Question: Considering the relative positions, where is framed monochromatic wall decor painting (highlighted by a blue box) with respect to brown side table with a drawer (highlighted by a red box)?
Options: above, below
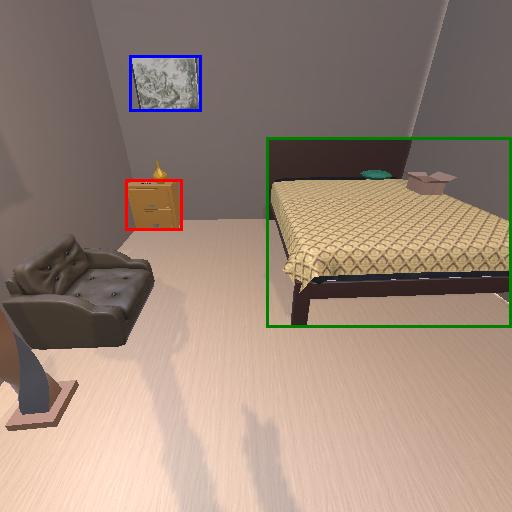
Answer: above